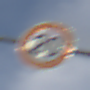
Verkehrszeichen: Geschwindigkeit20
Umgebung: Outdoor, Nature
Tageszeit: MorningAfternoon
Wetter: PartlyCloudy
Licht: Natural
Jahreszeit: NotSpecified
Kontrast: HighContrast